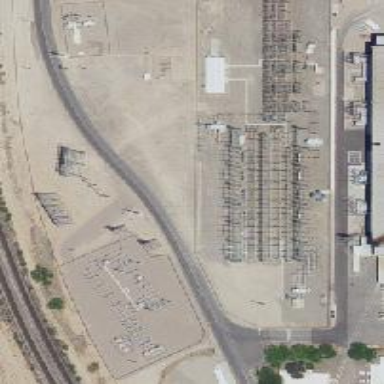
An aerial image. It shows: Switch used for power control.